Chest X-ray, PA view. Patient: 61 years old, sex M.
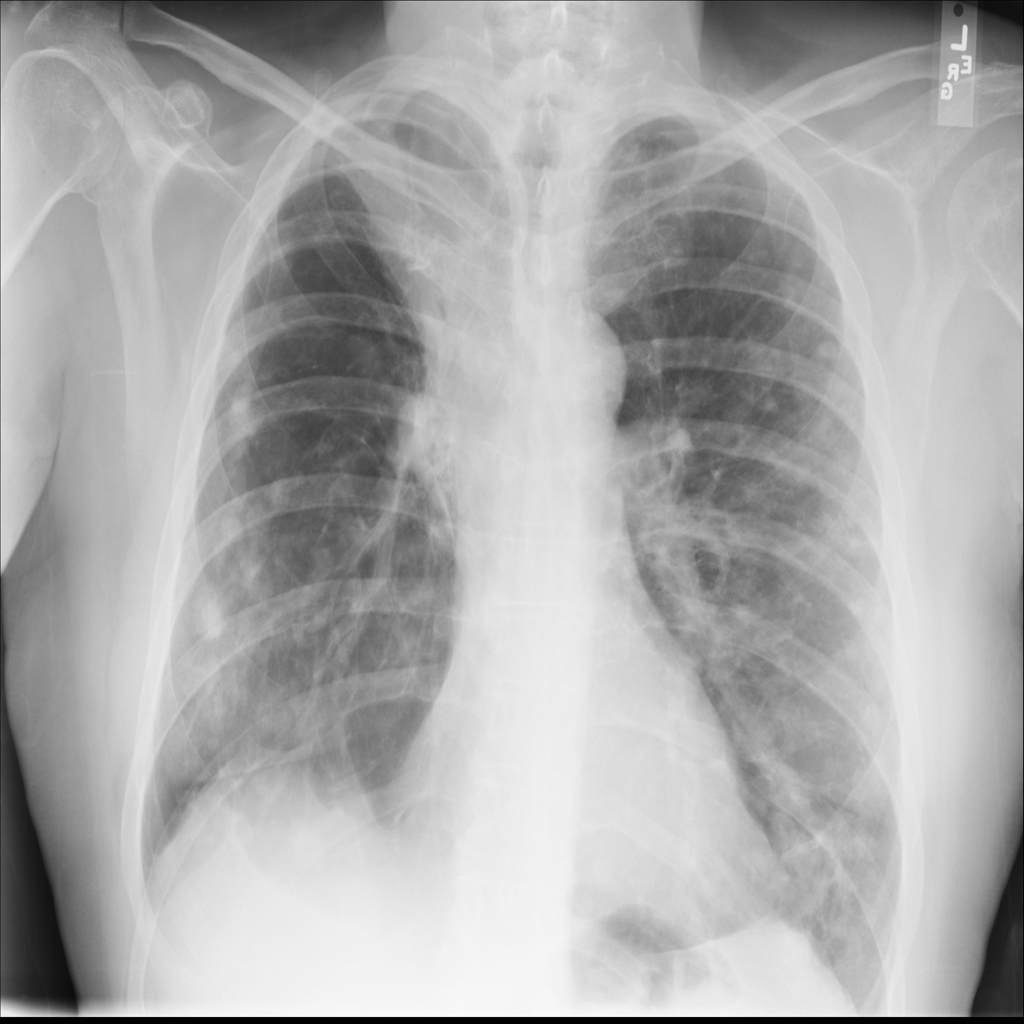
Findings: Infiltration, Mass